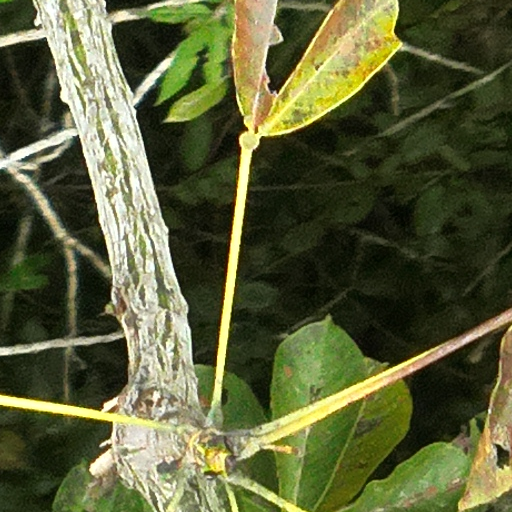
Species: Ceiba pentandra
GBIF accepted scientific name: Ceiba pentandra
Crown area (m\u00b2): 323.453